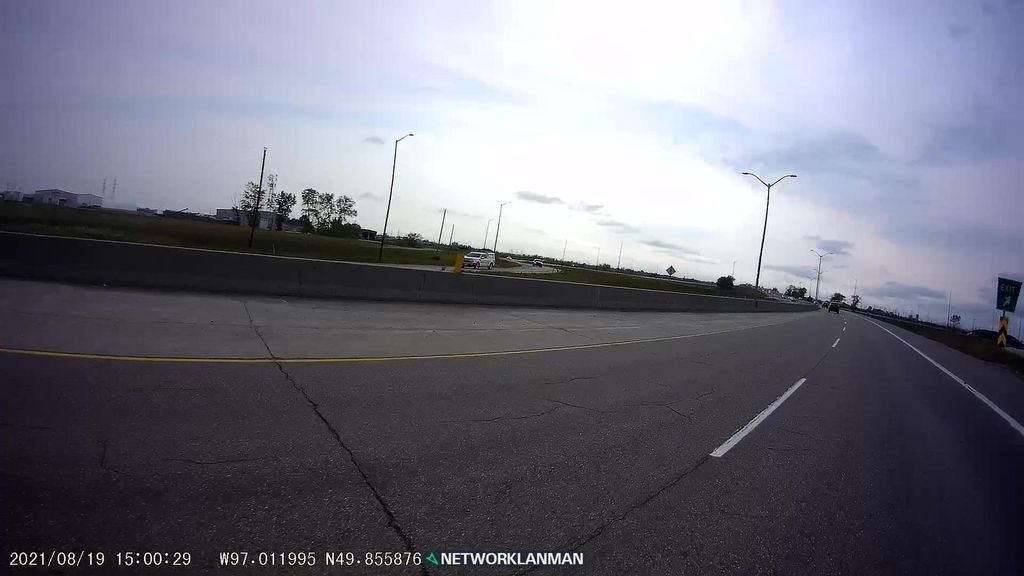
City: winnipeg